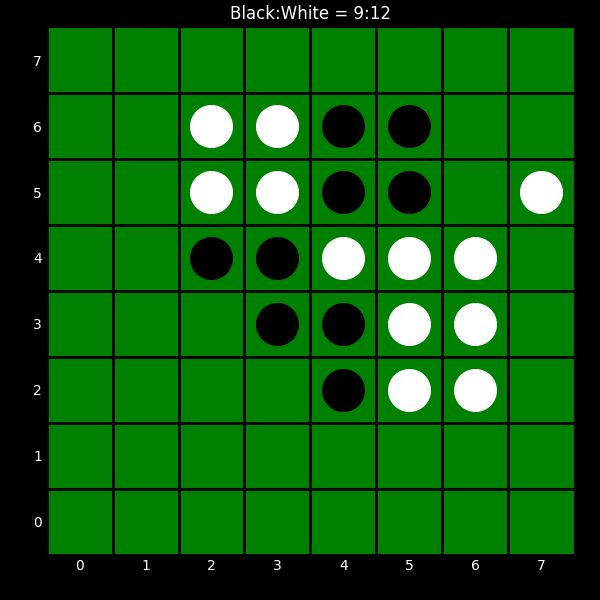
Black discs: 9
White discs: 12